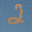
Label: 2